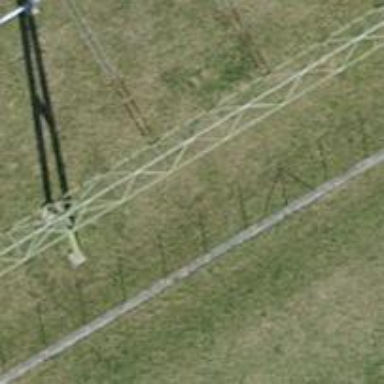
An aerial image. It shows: Insulator used in power equipment.